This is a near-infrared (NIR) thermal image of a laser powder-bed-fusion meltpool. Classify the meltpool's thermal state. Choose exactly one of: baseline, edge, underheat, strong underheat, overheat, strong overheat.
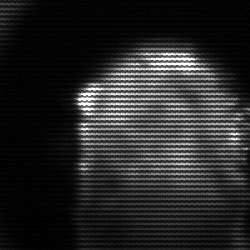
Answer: baseline